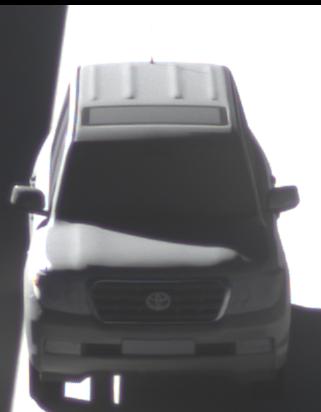
Make: Toyota
Model: Land Cruiser V8 4.7
Detailed model: Land Cruiser V8 (J20)
Model produced from: 2008/03
Model produced until: 2009/11
Doors: 5
Color: gray
Road condition: dry road
Daytime: morning or afternoon
Contrast: high contrast